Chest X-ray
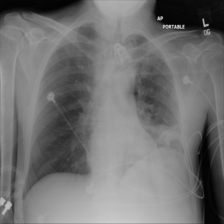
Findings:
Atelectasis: negative
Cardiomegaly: negative
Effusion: negative
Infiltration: negative
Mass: negative
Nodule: negative
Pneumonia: negative
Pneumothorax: negative
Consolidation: negative
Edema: negative
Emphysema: negative
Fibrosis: negative
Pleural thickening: negative
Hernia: negative